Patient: sex M, age 69
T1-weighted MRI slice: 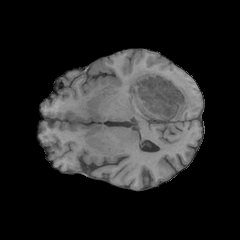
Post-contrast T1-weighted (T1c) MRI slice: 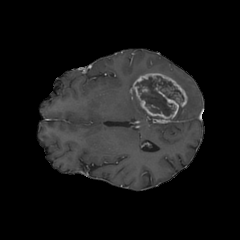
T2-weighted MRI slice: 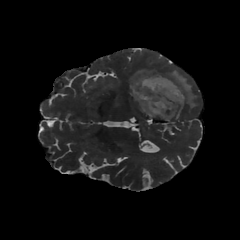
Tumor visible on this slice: yes
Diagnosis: Glioblastoma, IDH-wildtype
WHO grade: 4